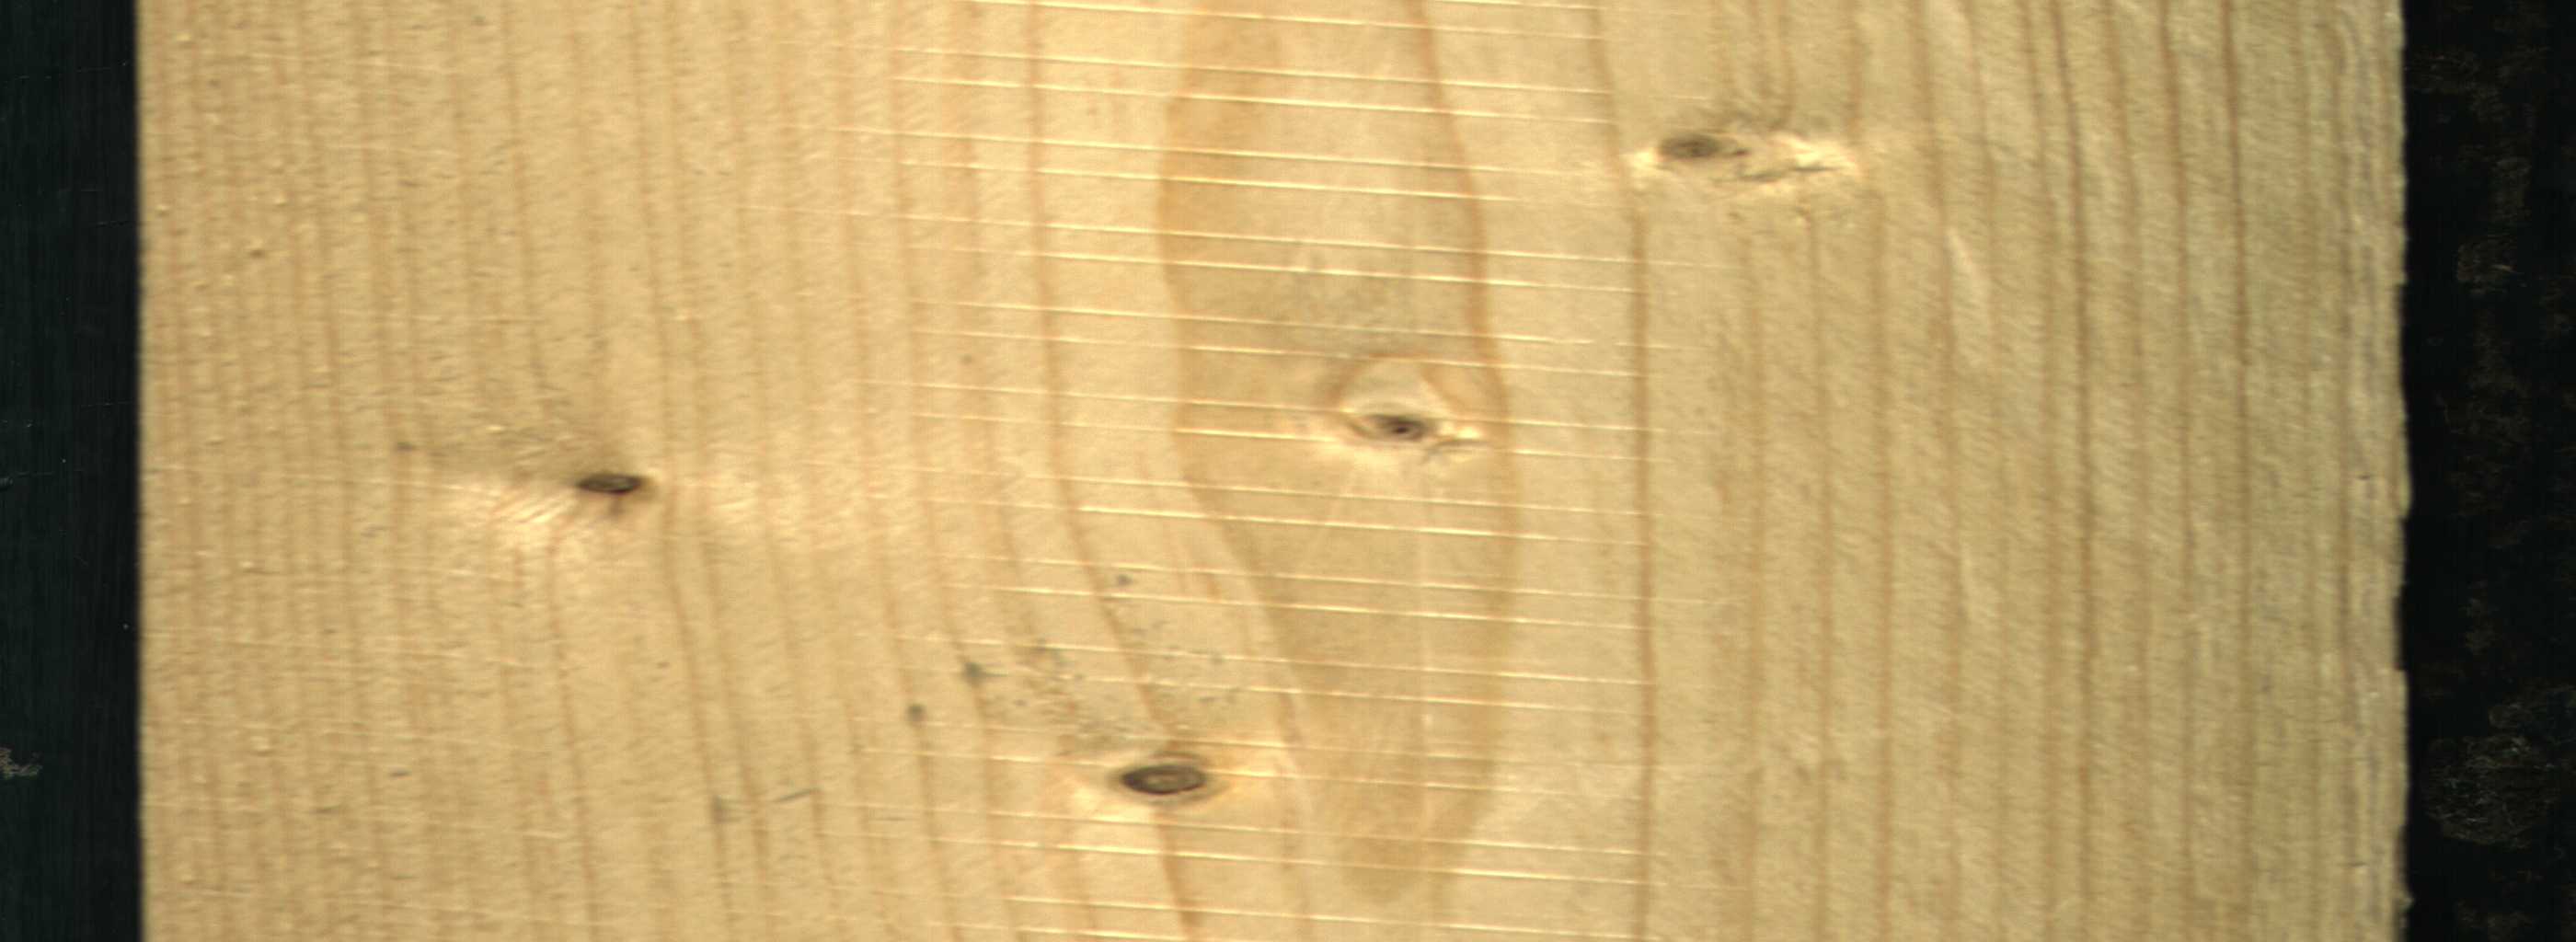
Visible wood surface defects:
Live_Knot
Live_Knot
Live_Knot
Live_Knot
Live_Knot